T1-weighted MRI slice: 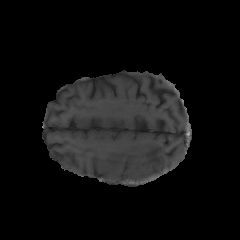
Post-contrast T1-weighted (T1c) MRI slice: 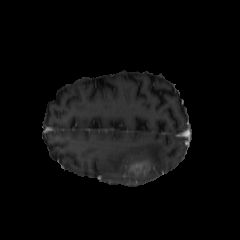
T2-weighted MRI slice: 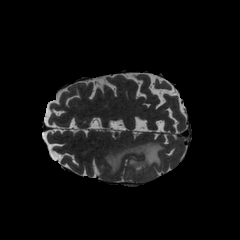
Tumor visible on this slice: yes